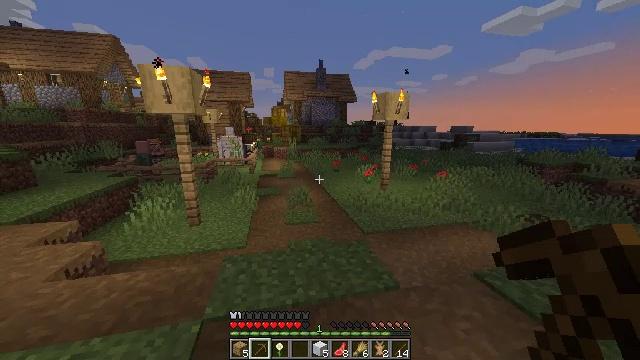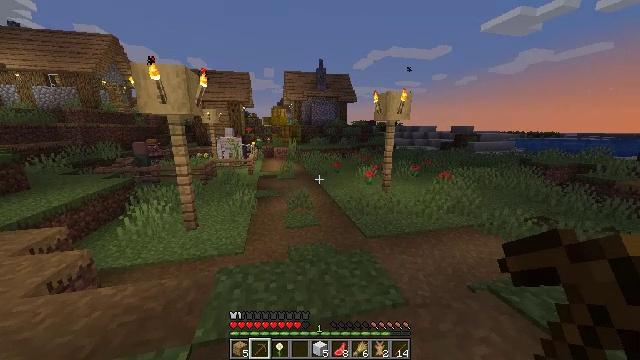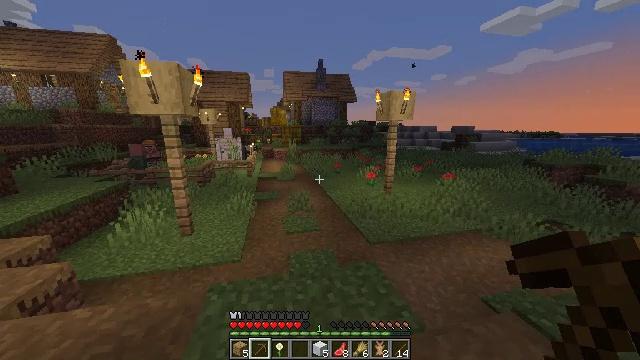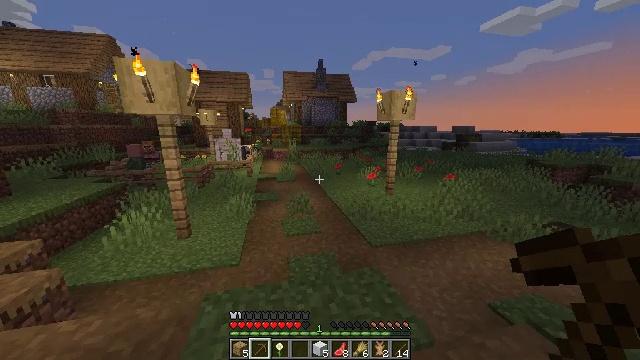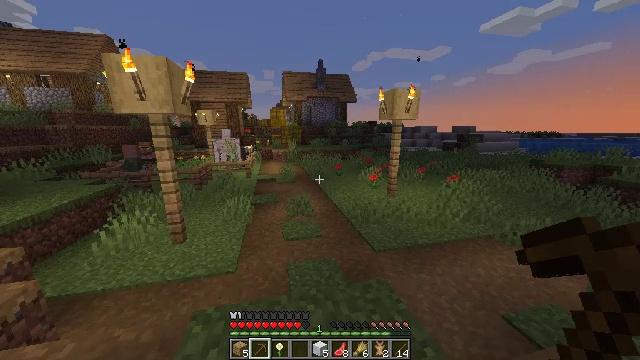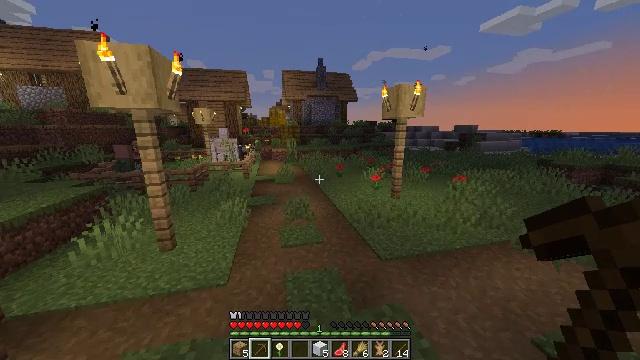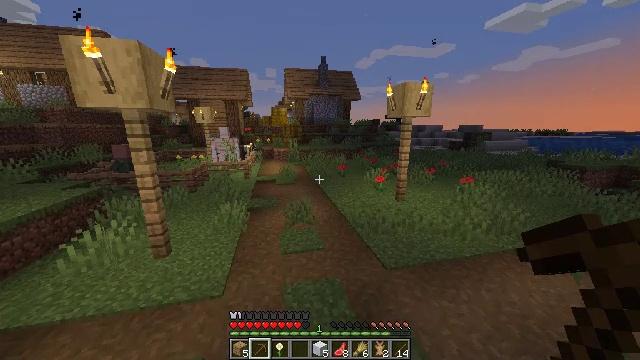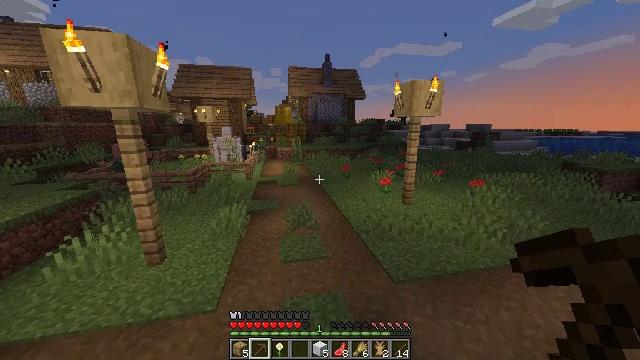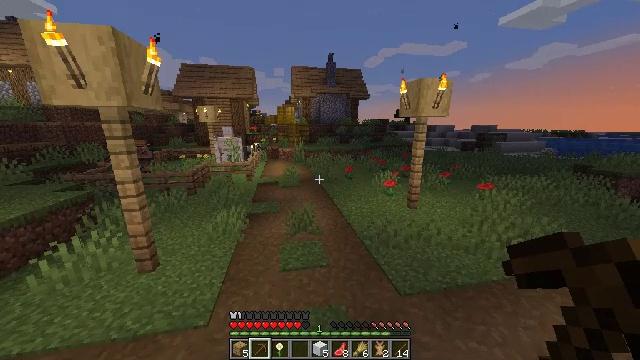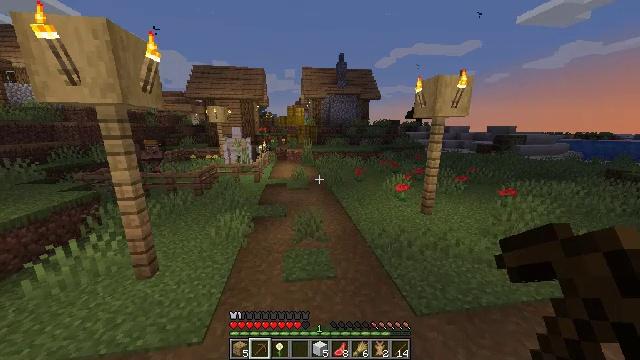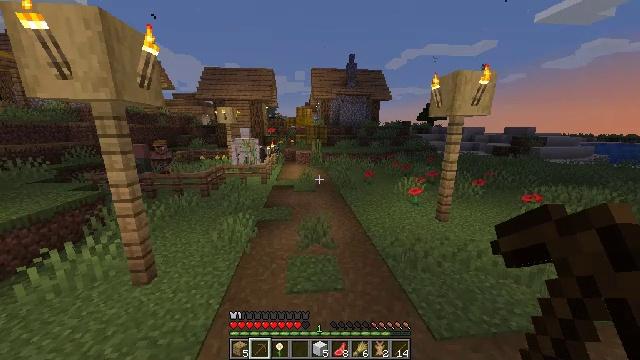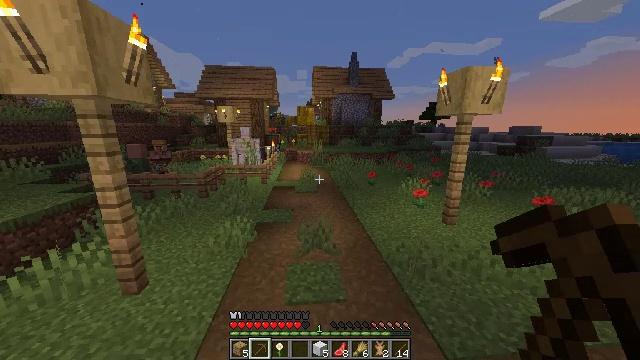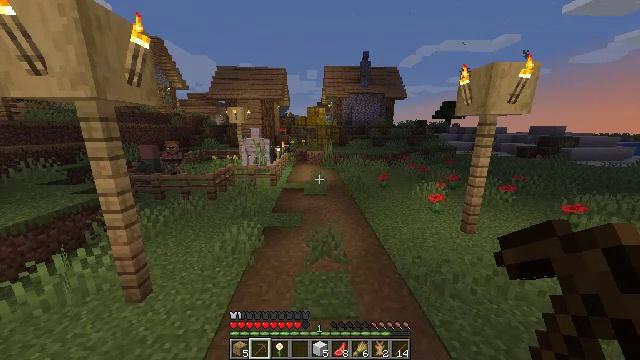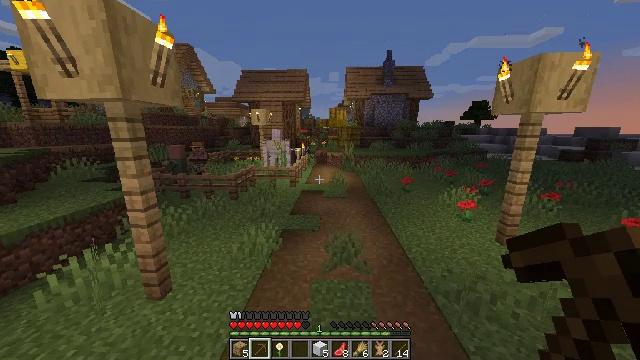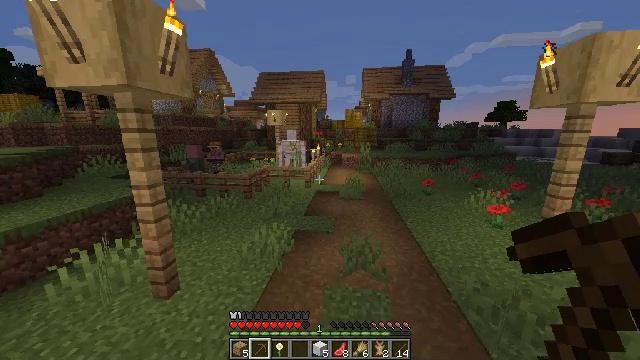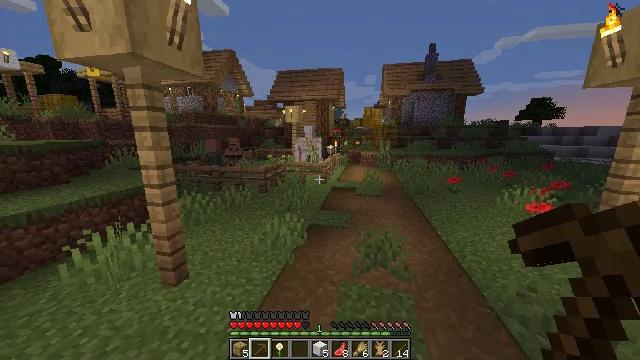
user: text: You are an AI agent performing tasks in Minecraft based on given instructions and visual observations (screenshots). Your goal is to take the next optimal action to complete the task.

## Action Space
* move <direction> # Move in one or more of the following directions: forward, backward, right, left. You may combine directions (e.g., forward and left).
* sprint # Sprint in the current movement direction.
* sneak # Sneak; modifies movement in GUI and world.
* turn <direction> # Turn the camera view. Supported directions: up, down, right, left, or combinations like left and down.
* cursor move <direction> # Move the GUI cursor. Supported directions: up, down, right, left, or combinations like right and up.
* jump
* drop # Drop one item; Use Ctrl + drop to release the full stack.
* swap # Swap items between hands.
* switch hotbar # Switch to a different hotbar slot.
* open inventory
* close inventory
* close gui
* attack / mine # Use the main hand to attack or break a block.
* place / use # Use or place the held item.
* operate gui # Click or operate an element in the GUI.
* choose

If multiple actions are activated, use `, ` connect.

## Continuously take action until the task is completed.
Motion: motion action
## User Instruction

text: Gather the oak fence pieces.
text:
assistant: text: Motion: move forward
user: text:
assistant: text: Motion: move forward
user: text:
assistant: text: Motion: move forward
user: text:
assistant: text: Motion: move forward
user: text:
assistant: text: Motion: move forward
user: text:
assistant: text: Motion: move forward
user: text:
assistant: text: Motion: move forward, turn left
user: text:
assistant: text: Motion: move forward
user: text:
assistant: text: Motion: move forward, turn left
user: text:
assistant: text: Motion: move forward, turn left
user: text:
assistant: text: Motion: move forward
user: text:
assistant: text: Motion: move forward, turn left
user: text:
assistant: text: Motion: move forward, turn left
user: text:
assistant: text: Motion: move forward, turn left
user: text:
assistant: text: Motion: move forward, turn left
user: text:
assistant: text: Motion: move forward, turn left
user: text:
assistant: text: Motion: move forward, turn left
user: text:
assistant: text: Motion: move forward
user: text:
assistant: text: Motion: move forward
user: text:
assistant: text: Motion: move forward
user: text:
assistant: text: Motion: move forward
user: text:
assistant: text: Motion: move forward
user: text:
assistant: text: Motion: move forward
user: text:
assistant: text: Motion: move forward
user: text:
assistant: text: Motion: move forward
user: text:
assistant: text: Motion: move forward
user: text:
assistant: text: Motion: move forward
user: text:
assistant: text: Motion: move forward
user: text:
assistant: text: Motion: move forward
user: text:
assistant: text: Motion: move forward